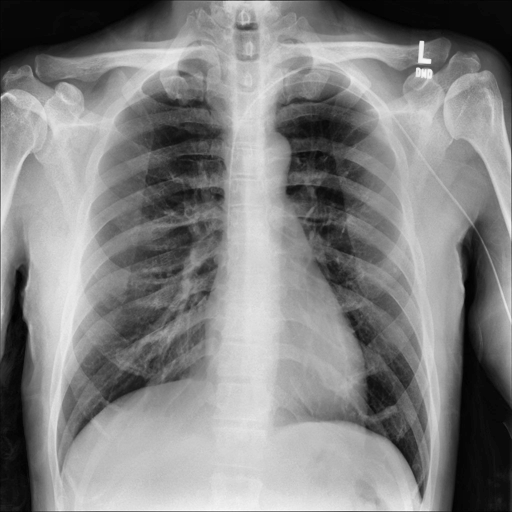
Finding: NORMAL